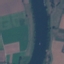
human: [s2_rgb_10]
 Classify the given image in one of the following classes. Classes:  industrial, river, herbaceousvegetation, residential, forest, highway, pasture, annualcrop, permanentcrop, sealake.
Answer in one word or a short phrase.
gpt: River